Question: I am using Kendo Scheduler control. By default it is showing "Date","Time" and "Event" in the "Agenda" view. How to extend scheduler agenda view to include additional column as shown in attached image?

I tried templates as shown below.
'''
<script id="event-template" type="text/x-kendo-template">
<button class="edit-event" data-uid="#=uid#">Custom Column</button>
<div>Notes: #: notes#</div>
</div>
</script>
'''
and in Kendo initialization,i added below code
'''
views: [
{
type: "agenda",
eventTemplate: $("#event-template").html()
},
],
'''
But it did not render as expected :(
I tried below url <URL>
but it's not redirected me to any solution.
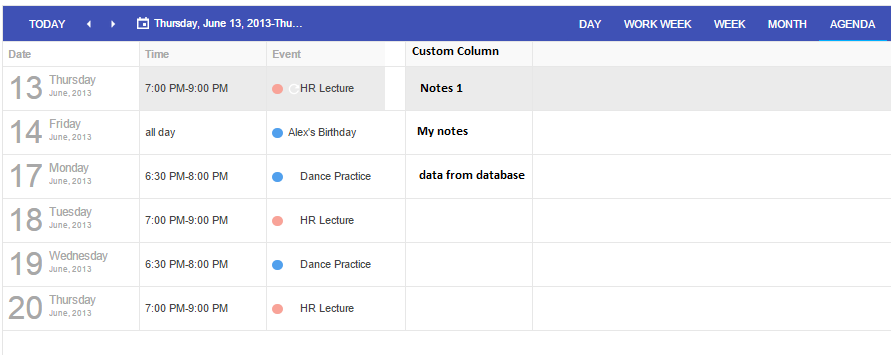
Answer: To add a custom view which current existing are 'day', 'week', 'month', 'agenda' & 'timeline', you have to make an extended class which extend from 'kendo.ui' class as Kendo UI code library example gave to us.
I encourage you to follow that example so it will work properly for 'edit', 'remove' and 'recurrence' events. Therefore you should look into it, yet if you have scheduler that only display events with just want to add custom column inside existing view, you can see my example <URL>.
I exploit scheduler data bound events and write necessary DOM to header and body of scheduler, so it will reflect just like what you had describe above.
<URL> -
<URL>
Hope this help..